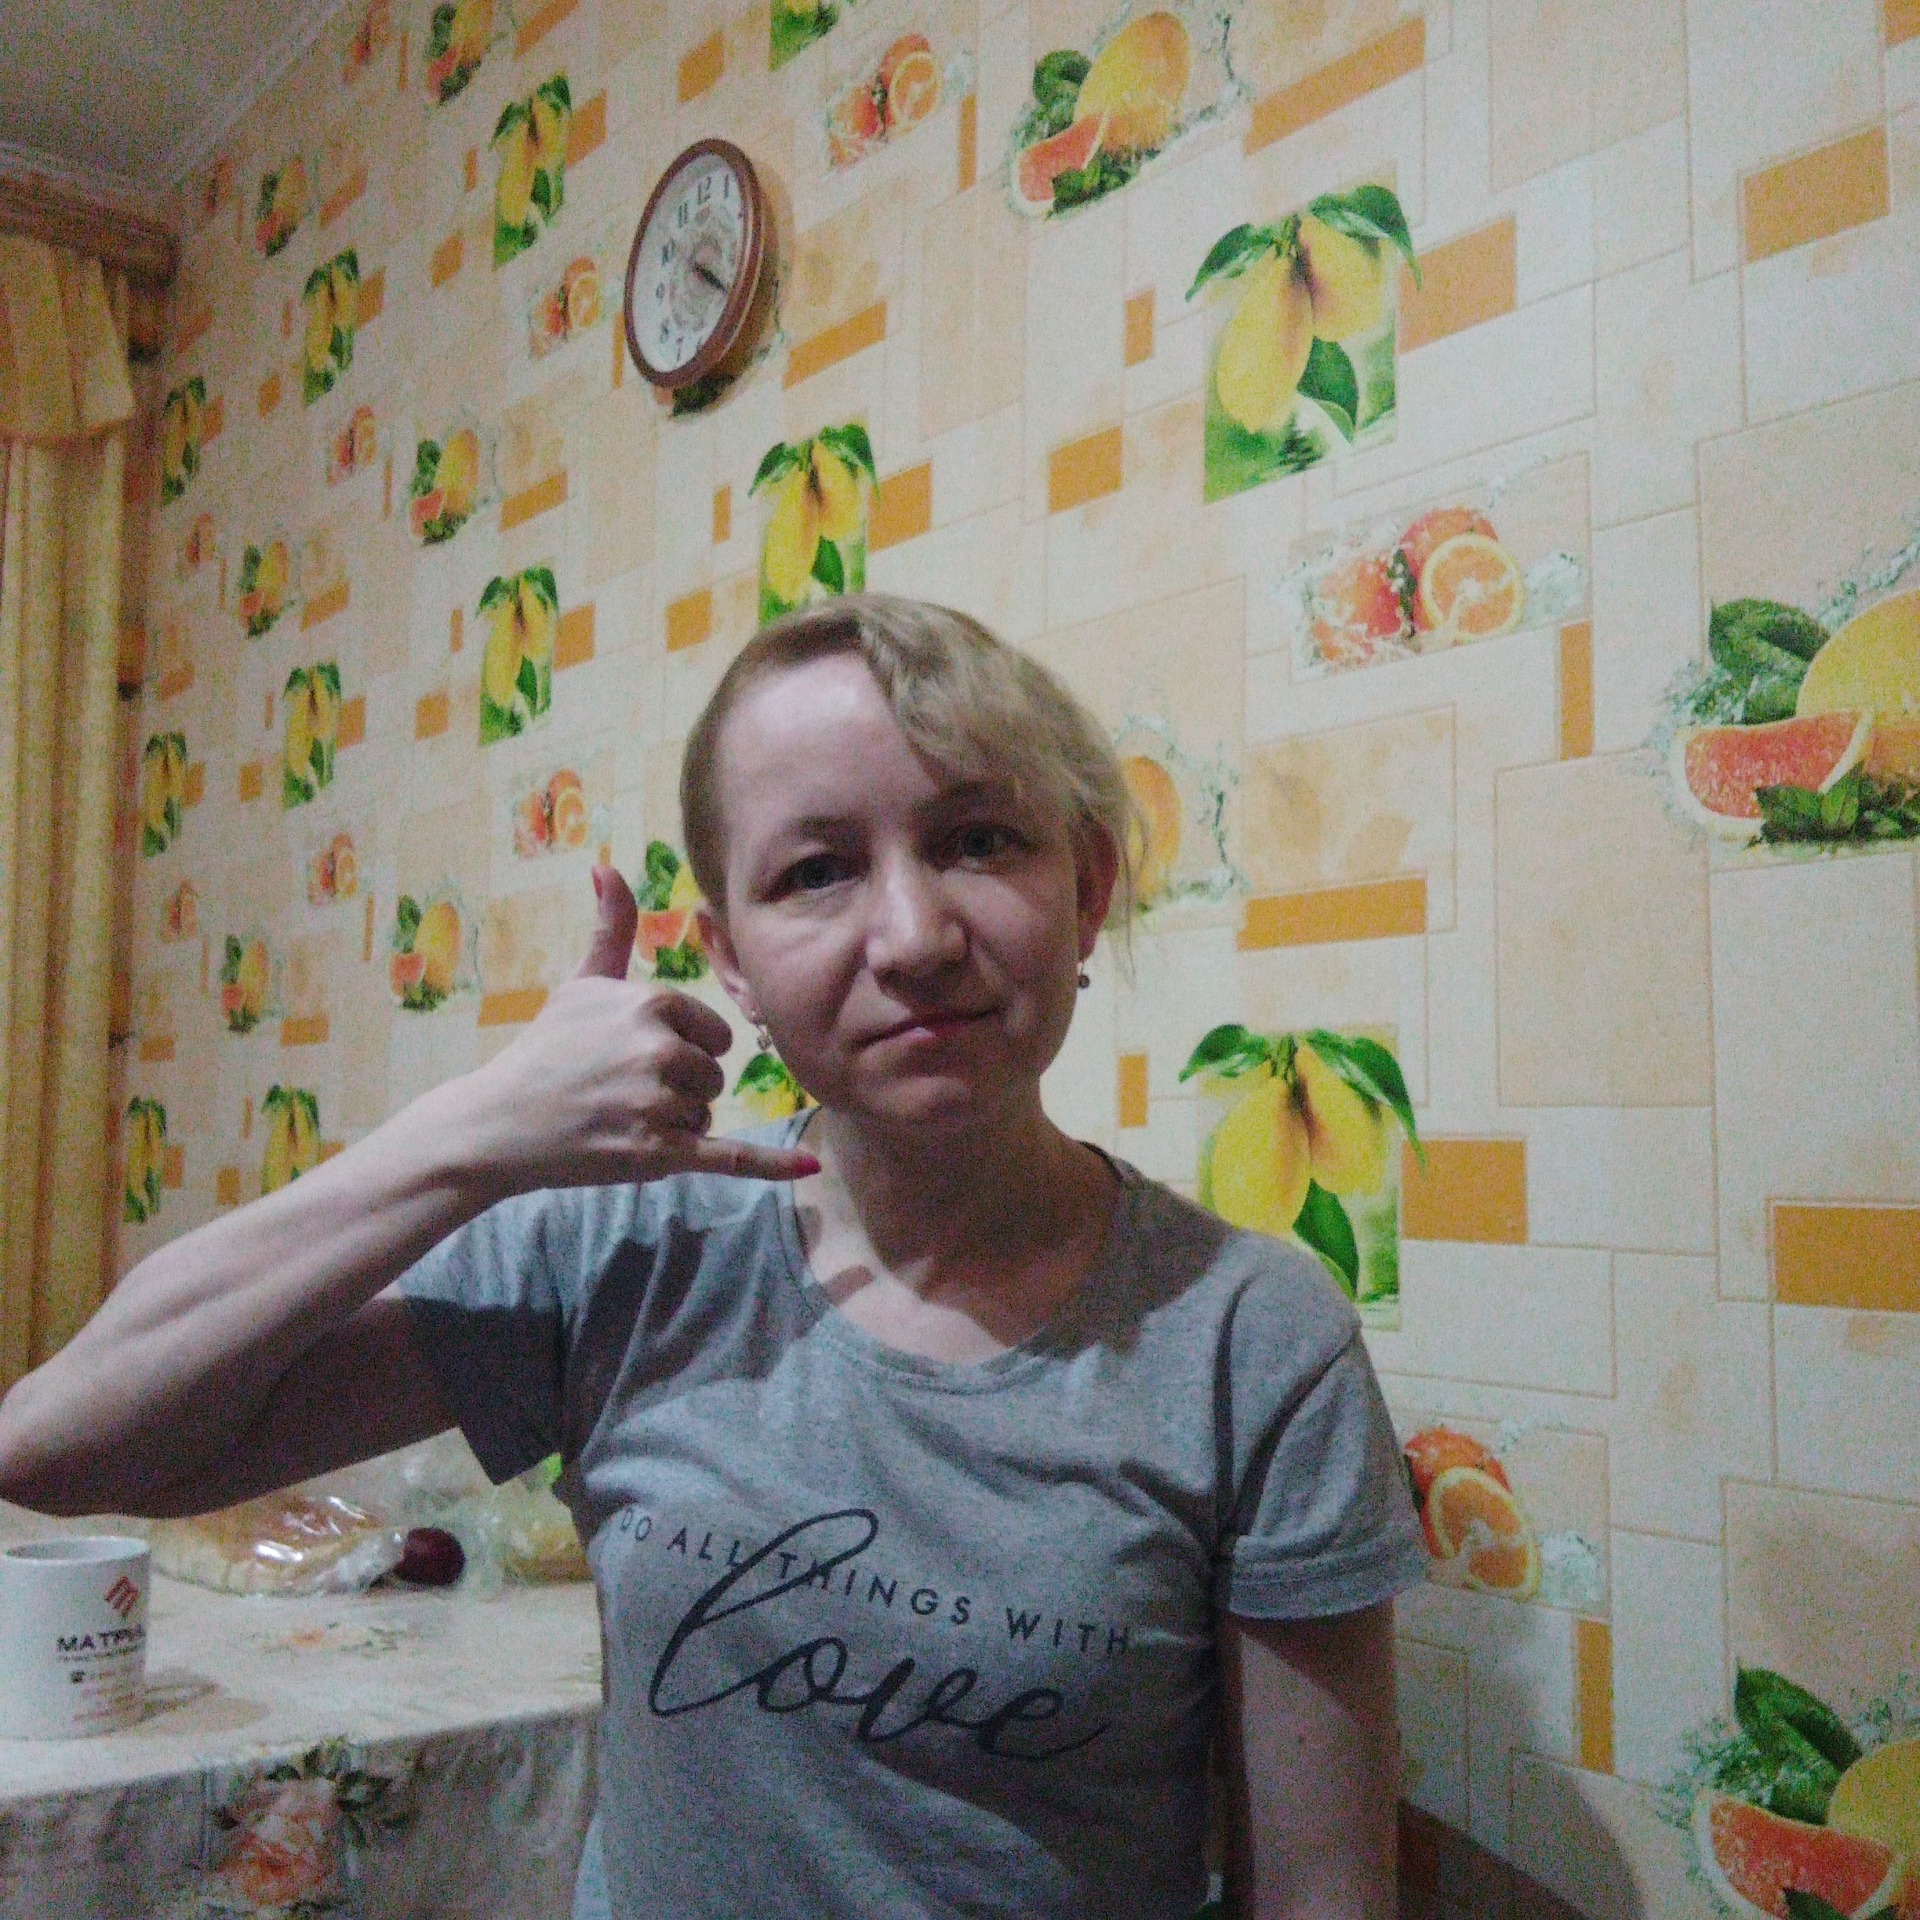
Label: noise